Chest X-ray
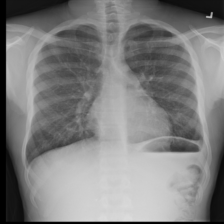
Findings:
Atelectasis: negative
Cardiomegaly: negative
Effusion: negative
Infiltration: negative
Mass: negative
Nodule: negative
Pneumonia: negative
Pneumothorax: negative
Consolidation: negative
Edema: negative
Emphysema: negative
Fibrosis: negative
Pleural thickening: negative
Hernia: negative